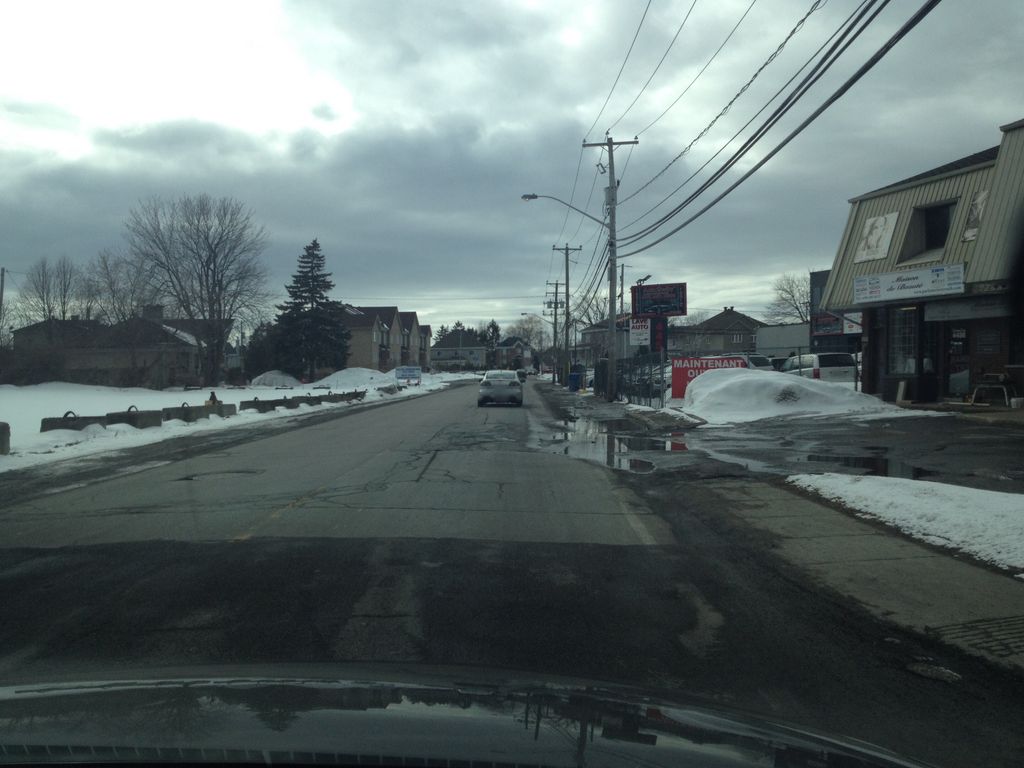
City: montreal